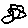
Label: flower